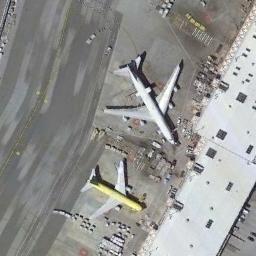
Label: airplane